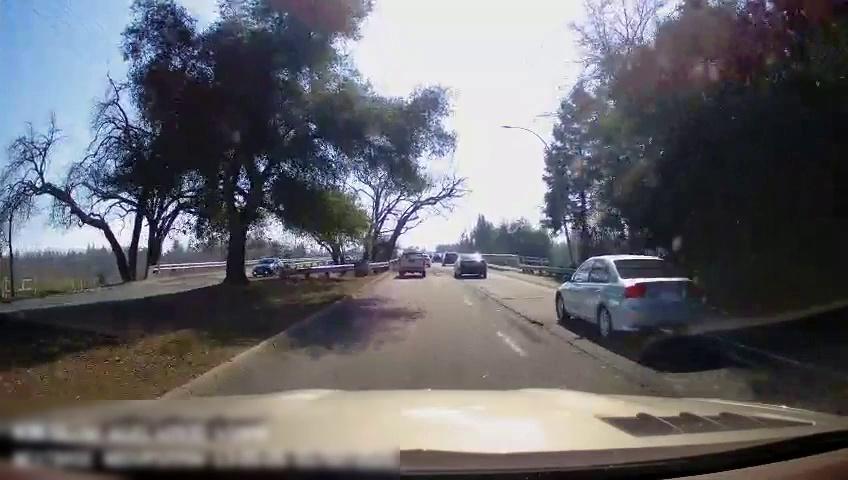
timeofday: Day
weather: Sunny
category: Drivable Space
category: Drivable Space
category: Vehicles | Car
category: Vehicles | Truck
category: Vehicles | Car
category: Vehicles | Car
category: Vehicles | Car
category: Vehicles | SUV
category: Vehicles | Car
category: Lanes | Current Lane
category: Lanes | Alternate Lane